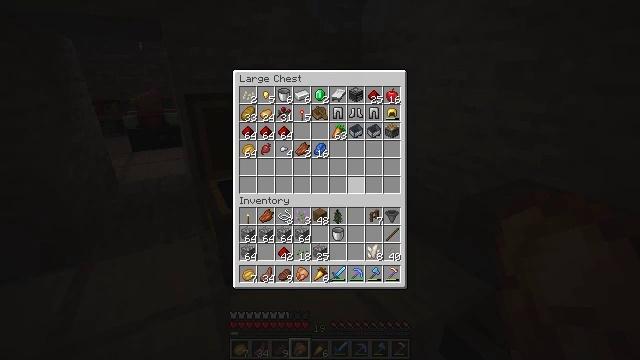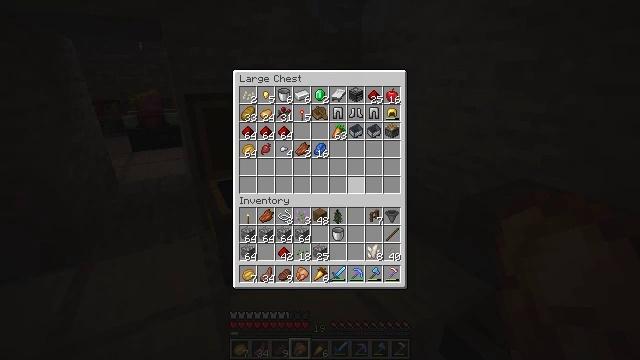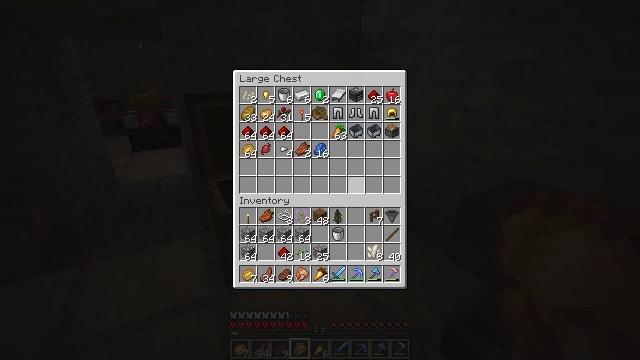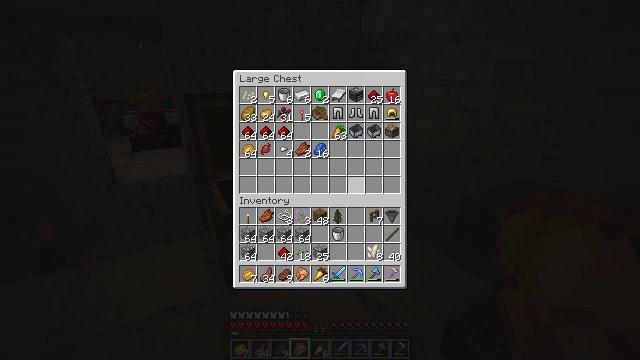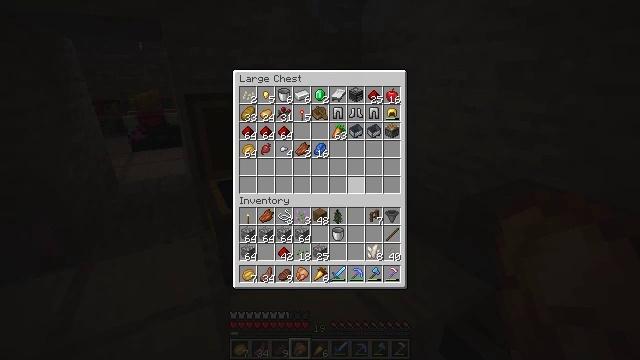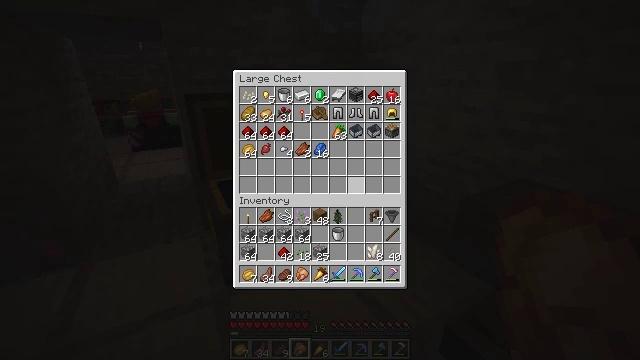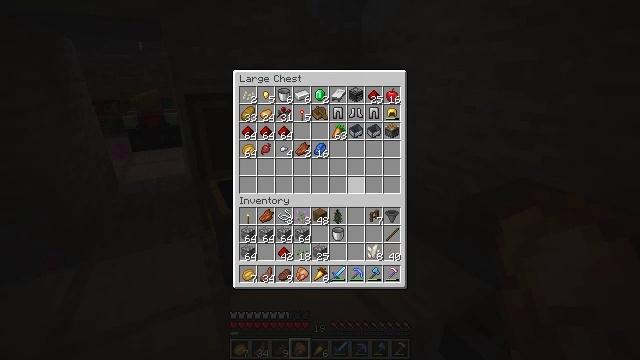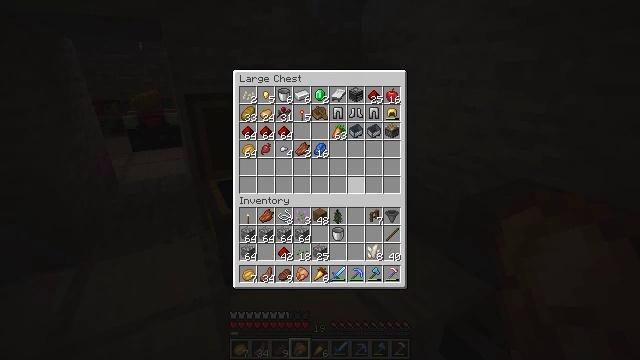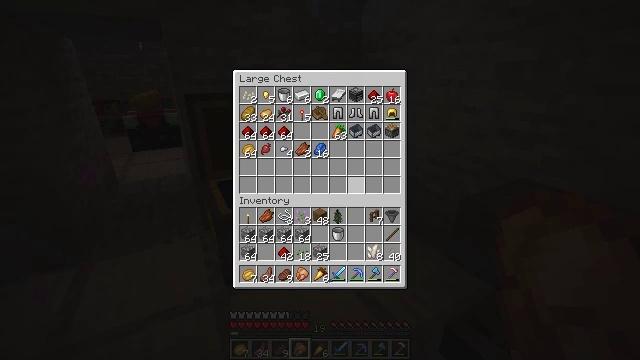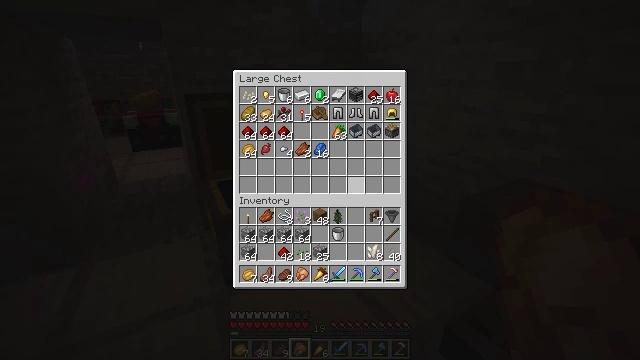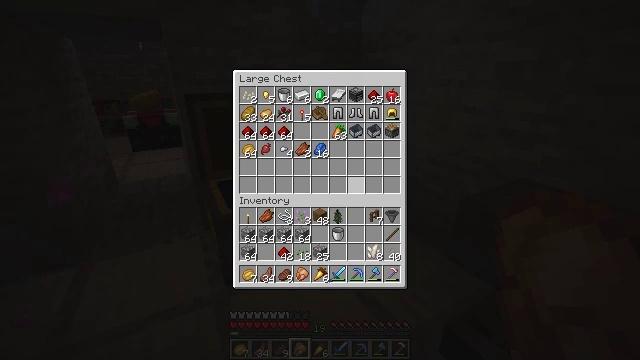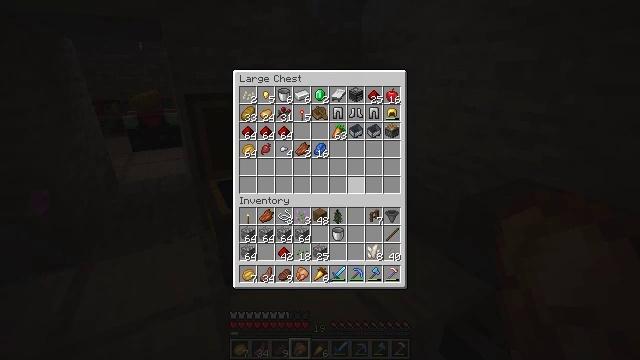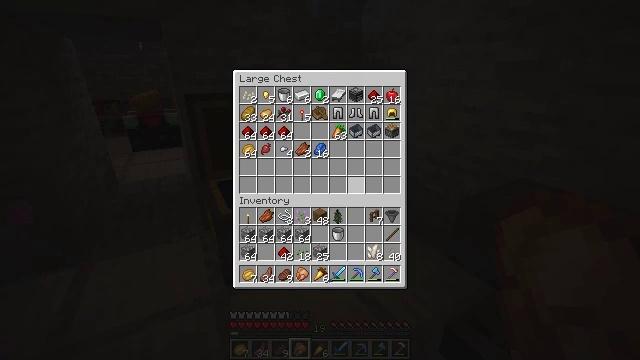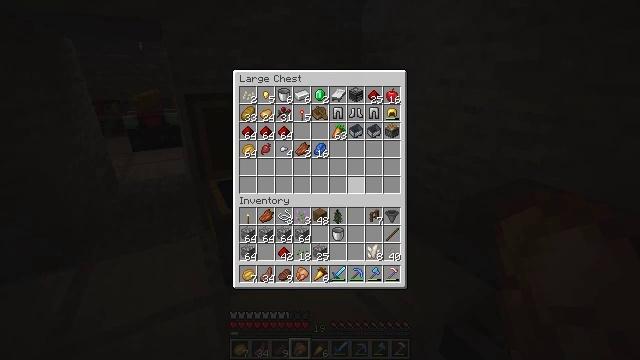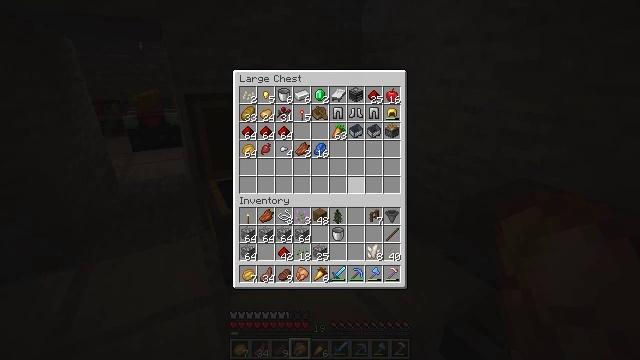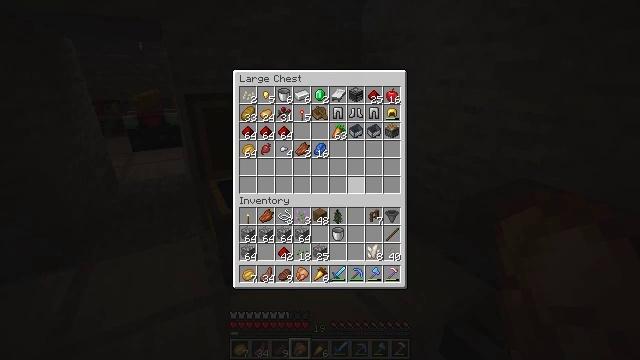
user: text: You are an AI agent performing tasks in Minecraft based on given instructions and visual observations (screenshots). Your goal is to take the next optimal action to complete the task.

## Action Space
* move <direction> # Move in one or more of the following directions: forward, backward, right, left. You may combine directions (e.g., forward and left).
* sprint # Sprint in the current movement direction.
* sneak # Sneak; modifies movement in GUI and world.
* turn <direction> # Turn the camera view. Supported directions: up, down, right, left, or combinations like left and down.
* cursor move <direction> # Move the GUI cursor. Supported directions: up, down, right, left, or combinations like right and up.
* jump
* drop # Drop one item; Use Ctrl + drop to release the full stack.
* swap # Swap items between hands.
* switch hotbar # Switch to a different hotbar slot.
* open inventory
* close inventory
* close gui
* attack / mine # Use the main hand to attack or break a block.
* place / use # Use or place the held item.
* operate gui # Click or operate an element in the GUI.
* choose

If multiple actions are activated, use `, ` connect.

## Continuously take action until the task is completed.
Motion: motion action
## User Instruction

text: Collect wheat crops.
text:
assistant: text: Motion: no_op
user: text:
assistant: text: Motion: no_op
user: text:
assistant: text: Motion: no_op
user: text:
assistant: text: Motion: no_op
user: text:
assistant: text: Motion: no_op
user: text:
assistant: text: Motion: no_op
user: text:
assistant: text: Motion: no_op
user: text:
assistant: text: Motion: no_op
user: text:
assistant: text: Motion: no_op
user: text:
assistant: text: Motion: no_op
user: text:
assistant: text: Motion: no_op
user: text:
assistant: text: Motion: no_op
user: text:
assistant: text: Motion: no_op
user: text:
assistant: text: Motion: no_op
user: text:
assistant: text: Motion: no_op
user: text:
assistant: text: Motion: no_op
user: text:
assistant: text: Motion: no_op
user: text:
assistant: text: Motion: no_op
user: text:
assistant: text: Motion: no_op
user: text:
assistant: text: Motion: no_op
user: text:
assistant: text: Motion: no_op
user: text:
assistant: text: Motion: no_op
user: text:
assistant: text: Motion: no_op
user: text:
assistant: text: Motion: no_op
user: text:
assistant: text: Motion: no_op
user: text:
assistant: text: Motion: no_op
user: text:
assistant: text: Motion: no_op
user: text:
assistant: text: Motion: no_op
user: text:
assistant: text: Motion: no_op
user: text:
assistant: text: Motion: no_op